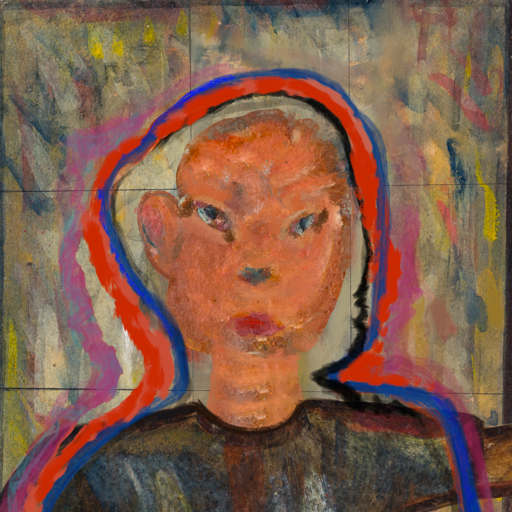
Background: GypsyMother, Head And Neck Front: Boggyland, Face Front: Boggyland, Bust: Mosgoul, Hair Front: Experience, Head Accessory: Blank, Second Necklace: Blank, Necklace: Blank, Baby: Blank